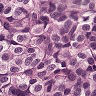
Metastatic tissue present: yes